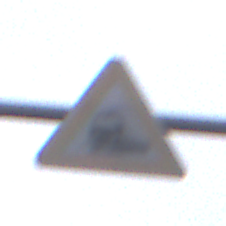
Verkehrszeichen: Bahnuebergang
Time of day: Midday
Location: Outdoor (Urban)
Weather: Overcast
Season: NotSpecified
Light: Natural